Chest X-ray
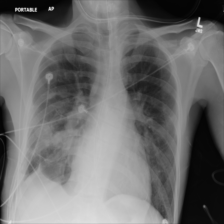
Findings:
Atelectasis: negative
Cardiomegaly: negative
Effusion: negative
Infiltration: negative
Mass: negative
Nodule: negative
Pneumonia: negative
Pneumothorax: negative
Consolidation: negative
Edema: negative
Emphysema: negative
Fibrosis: negative
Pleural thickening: negative
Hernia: negative